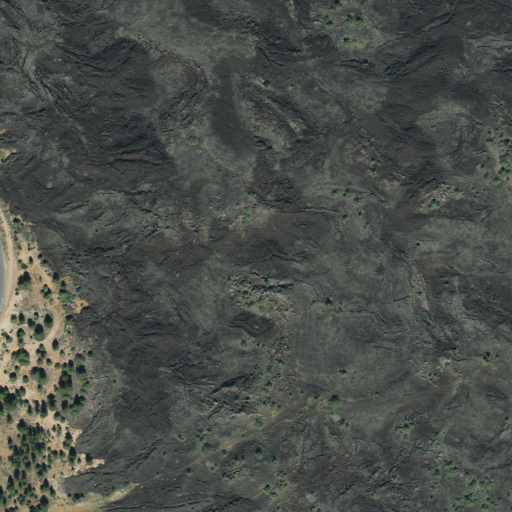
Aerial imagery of valley in Utah named Black Rock Valley containing shrub, evergreen forest, barren land, and open development